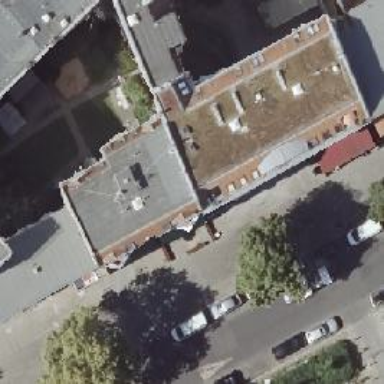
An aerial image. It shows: Restaurant.